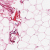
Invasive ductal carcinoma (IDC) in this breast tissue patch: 0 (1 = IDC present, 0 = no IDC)